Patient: sex F, age 60
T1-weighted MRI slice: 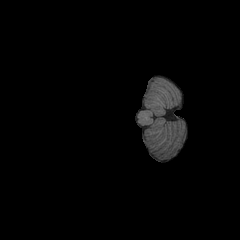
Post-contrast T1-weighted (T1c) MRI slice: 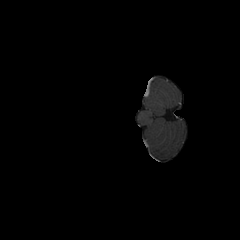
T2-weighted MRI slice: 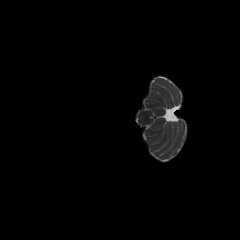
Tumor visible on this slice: no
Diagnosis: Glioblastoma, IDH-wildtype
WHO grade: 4